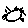
Label: sun